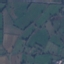
Label: Pasture